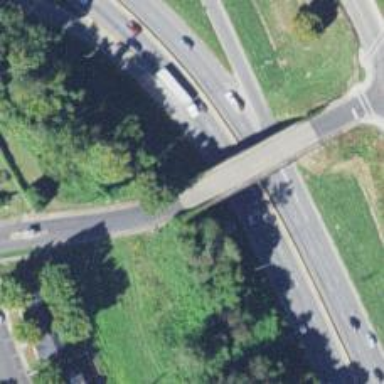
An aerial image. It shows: Residential road with bridge.